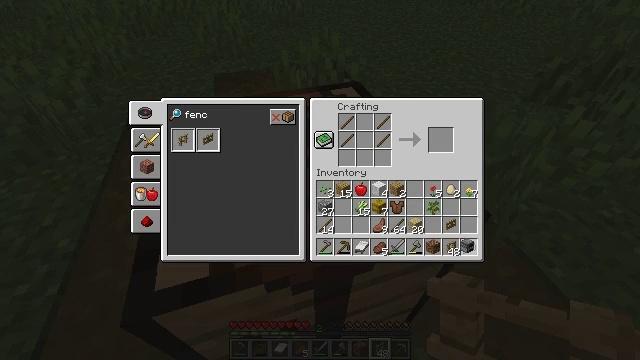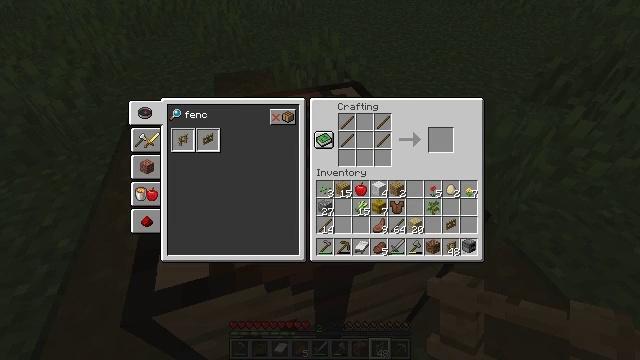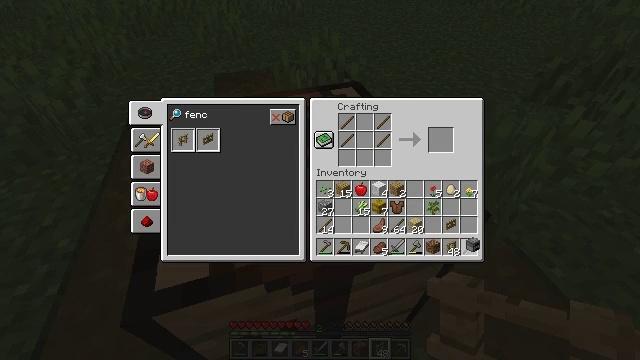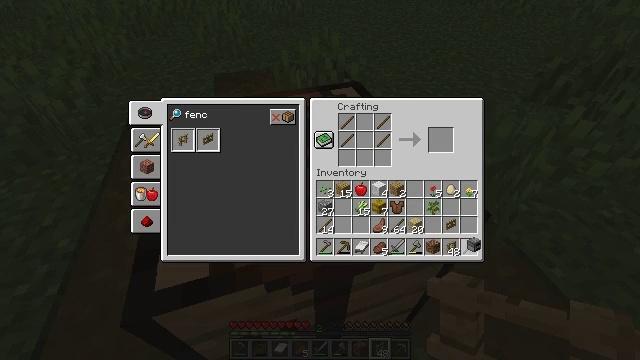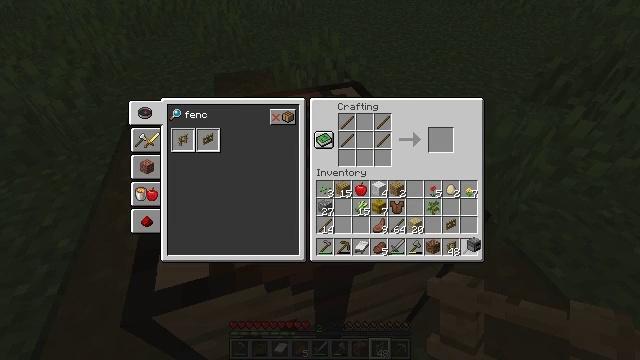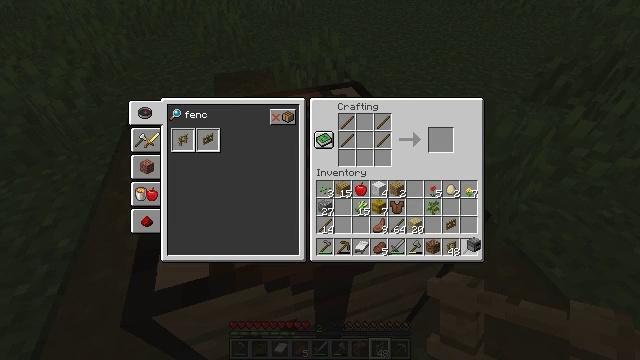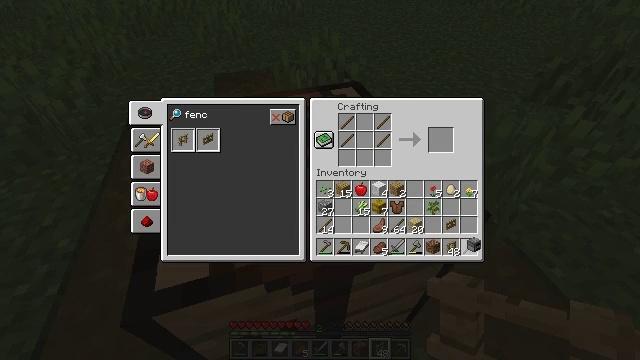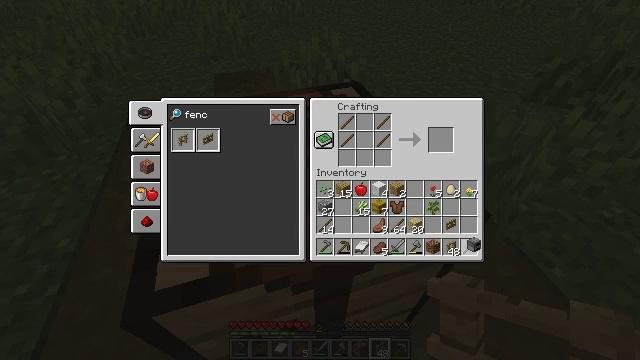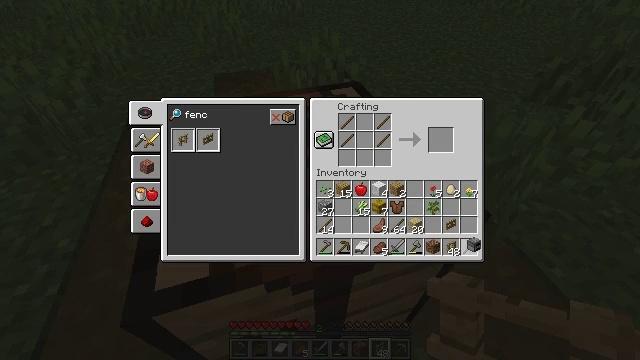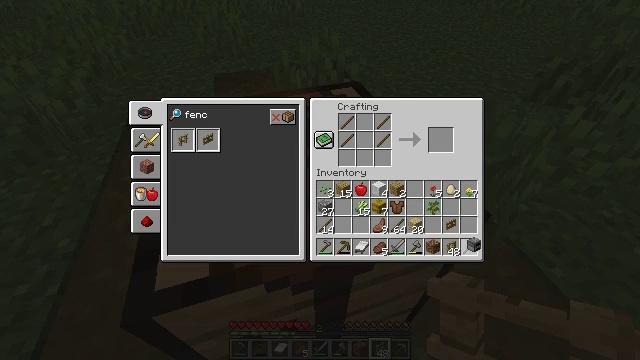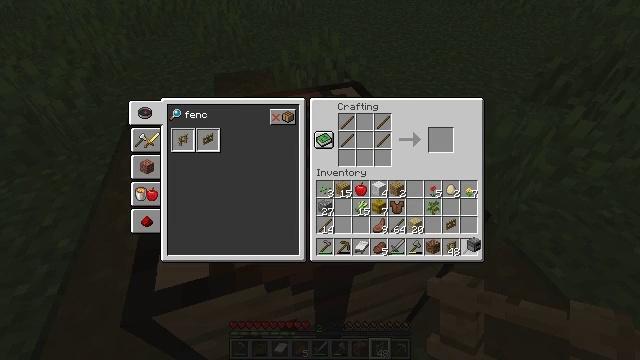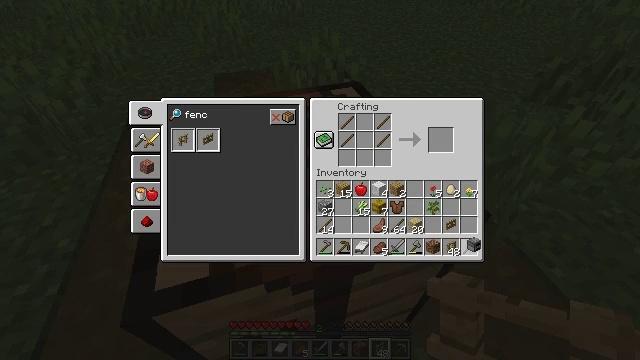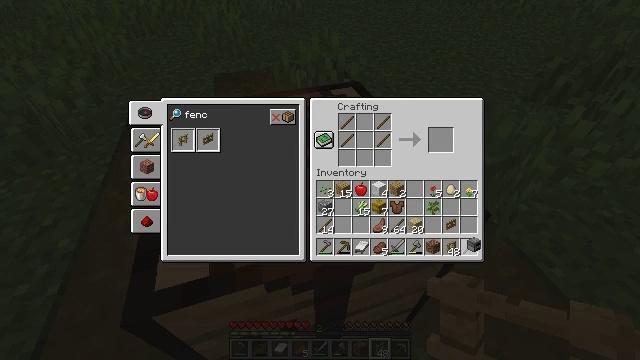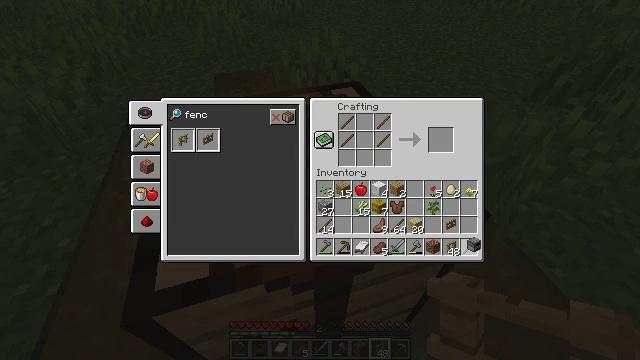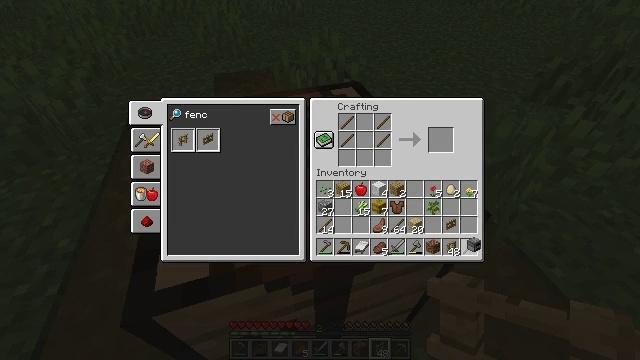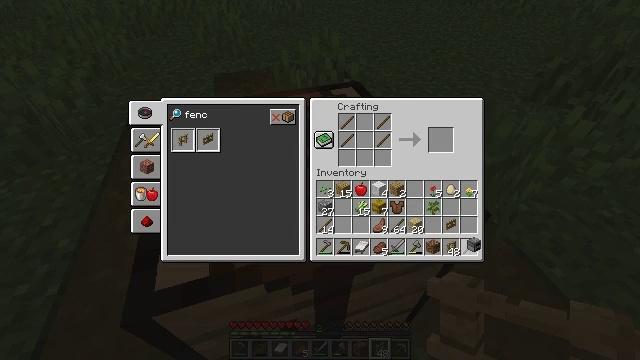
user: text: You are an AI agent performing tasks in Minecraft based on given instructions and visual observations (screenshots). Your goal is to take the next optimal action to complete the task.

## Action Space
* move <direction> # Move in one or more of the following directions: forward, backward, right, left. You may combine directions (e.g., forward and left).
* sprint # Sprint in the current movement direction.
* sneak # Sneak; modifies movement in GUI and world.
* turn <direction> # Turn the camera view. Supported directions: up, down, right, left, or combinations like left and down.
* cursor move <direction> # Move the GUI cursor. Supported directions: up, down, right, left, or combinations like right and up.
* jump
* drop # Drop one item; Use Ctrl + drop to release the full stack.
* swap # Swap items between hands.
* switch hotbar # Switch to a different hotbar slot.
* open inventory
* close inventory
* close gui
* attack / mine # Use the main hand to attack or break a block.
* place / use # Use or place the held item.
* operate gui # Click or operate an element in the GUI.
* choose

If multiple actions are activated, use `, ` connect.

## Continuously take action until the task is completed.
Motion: motion action
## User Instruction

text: Make sure to use birch planks in the crafting table to get a birch fence gate.
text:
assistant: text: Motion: no_op
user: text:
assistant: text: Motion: no_op
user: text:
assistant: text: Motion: no_op
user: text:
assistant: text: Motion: no_op
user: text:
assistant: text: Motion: no_op
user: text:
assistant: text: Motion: no_op
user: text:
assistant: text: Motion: no_op
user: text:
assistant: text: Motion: no_op
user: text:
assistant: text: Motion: no_op
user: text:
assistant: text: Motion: no_op
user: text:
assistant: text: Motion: no_op
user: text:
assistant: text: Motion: no_op
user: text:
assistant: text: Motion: no_op
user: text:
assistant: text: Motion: no_op
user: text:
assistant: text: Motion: no_op
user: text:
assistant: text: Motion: no_op
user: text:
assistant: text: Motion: no_op
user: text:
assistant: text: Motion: no_op
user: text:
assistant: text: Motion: no_op
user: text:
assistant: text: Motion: no_op
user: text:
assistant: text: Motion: no_op
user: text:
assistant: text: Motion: no_op
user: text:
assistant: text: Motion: no_op
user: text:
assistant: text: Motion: no_op
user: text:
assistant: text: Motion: cursor move left
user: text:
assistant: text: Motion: cursor move left
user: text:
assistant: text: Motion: cursor move left
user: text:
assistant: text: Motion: cursor move left
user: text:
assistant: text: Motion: no_op
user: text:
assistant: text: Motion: no_op